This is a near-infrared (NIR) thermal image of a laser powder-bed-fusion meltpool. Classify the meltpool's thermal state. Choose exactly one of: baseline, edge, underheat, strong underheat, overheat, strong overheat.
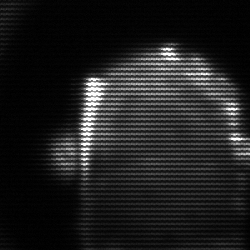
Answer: baseline